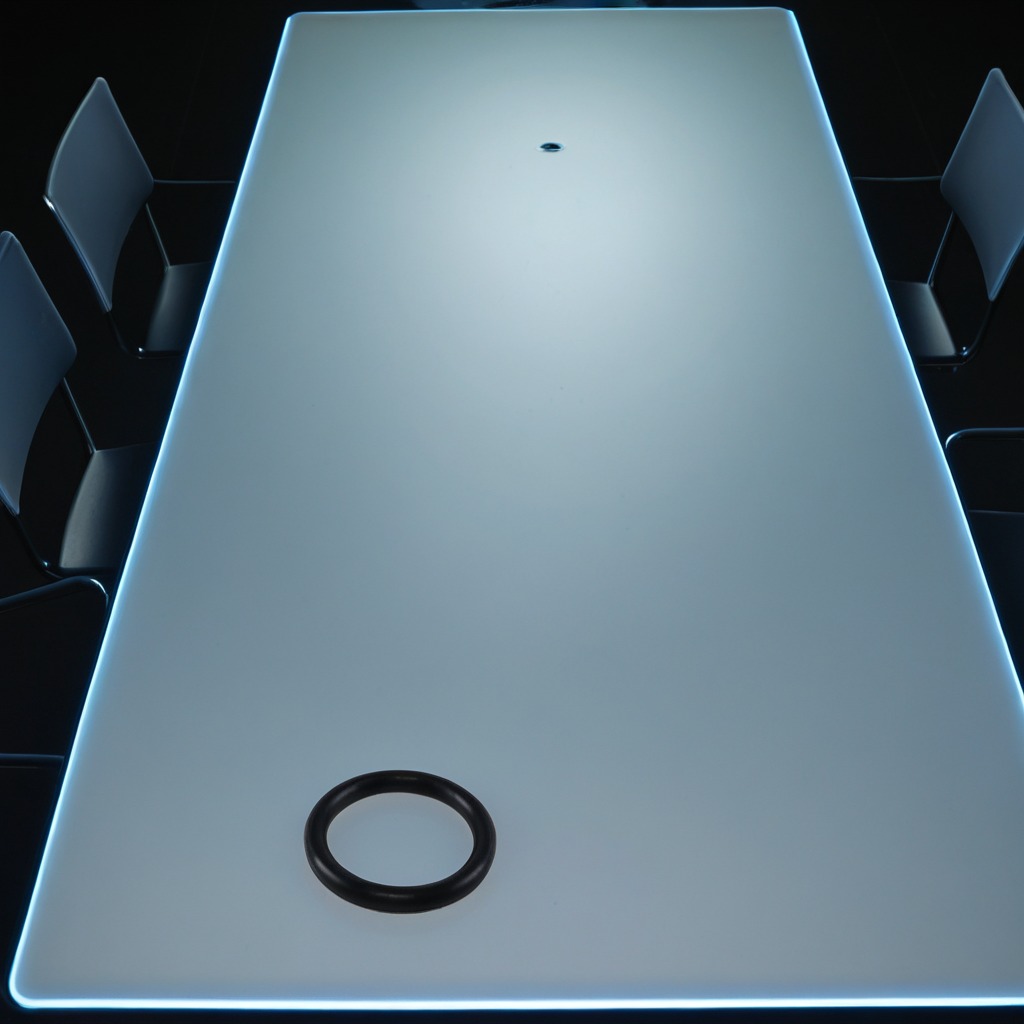
A rubber O-ring is lying on a clean empty table in a railway signal maintenance room lit by harsh overhead fluorescents.